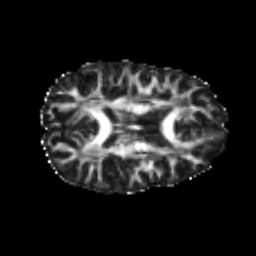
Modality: FA
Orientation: axial
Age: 20
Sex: female
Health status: healthy
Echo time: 0.074 s